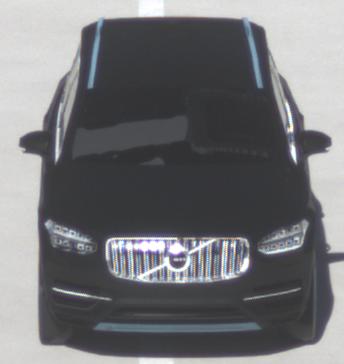
Make: Volvo
Model: XC90 B5
Detailed model: XC90 (L)
Model produced from: 2019/08
Model produced until: 2020/04
Doors: 5
Color: black
Road condition: dry road
Daytime: morning or afternoon
Contrast: high contrast